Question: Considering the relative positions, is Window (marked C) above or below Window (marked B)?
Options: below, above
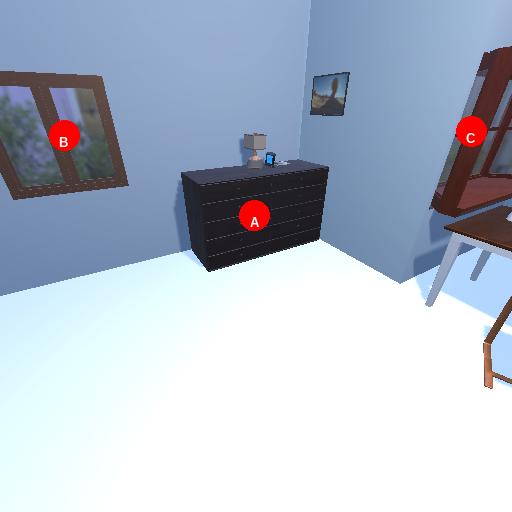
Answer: below